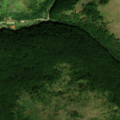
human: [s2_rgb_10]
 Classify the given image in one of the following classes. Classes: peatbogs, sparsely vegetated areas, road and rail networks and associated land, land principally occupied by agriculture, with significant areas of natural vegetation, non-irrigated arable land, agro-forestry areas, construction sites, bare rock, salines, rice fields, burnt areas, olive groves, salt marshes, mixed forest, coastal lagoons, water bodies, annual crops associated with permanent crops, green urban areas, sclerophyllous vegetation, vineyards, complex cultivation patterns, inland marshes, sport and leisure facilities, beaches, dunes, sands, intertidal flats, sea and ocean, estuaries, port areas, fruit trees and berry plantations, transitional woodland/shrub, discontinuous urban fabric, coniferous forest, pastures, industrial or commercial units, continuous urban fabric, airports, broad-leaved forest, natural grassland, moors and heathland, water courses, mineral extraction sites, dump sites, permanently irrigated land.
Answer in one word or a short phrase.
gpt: broad-leaved forest, natural grassland, transitional woodland/shrub